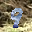
Label: 9